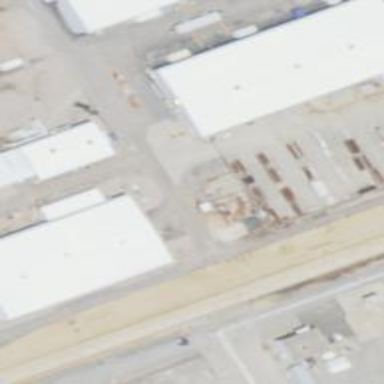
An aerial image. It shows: Industrial building.